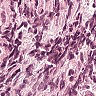
Metastatic tissue present: no